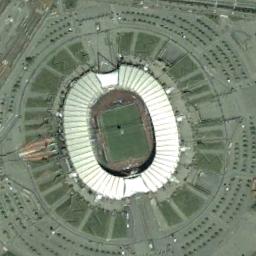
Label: stadium